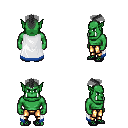
a pixel art fantasy rpg character, male body template, orc, green skin, white trimmed cape, gold greaves, gray short mohawk hairstyle, ghillies, four views (front, back, left, right), 2x2 character sprite sheet, small pixel art, hard edges, no anti-aliasing